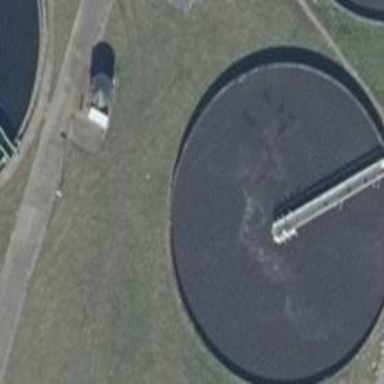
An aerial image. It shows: Image of wastewater.